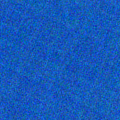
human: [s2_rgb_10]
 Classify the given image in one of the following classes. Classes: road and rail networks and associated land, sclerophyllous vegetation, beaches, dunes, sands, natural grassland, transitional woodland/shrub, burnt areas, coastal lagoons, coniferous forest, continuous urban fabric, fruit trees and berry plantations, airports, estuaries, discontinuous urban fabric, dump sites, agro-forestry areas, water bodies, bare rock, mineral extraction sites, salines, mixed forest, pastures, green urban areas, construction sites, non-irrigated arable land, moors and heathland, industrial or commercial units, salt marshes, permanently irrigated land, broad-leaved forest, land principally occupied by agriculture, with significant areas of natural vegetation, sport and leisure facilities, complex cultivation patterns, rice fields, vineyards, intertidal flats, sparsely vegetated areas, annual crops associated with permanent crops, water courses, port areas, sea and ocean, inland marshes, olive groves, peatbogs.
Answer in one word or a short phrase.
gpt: sea and ocean